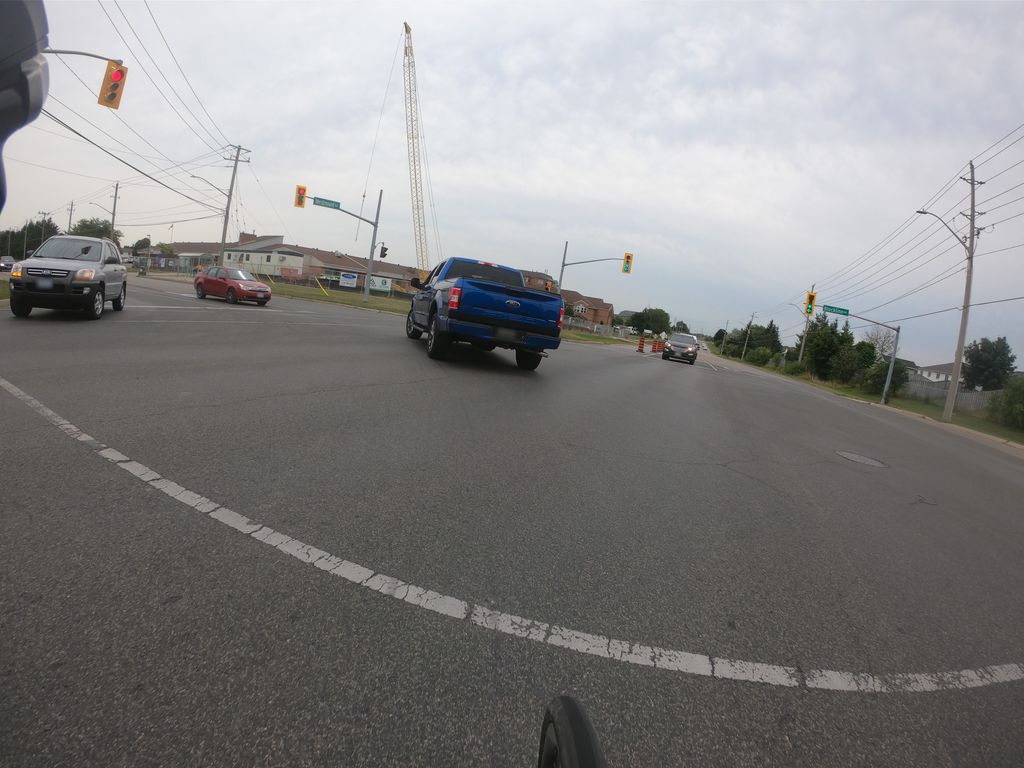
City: kitchener-waterloo